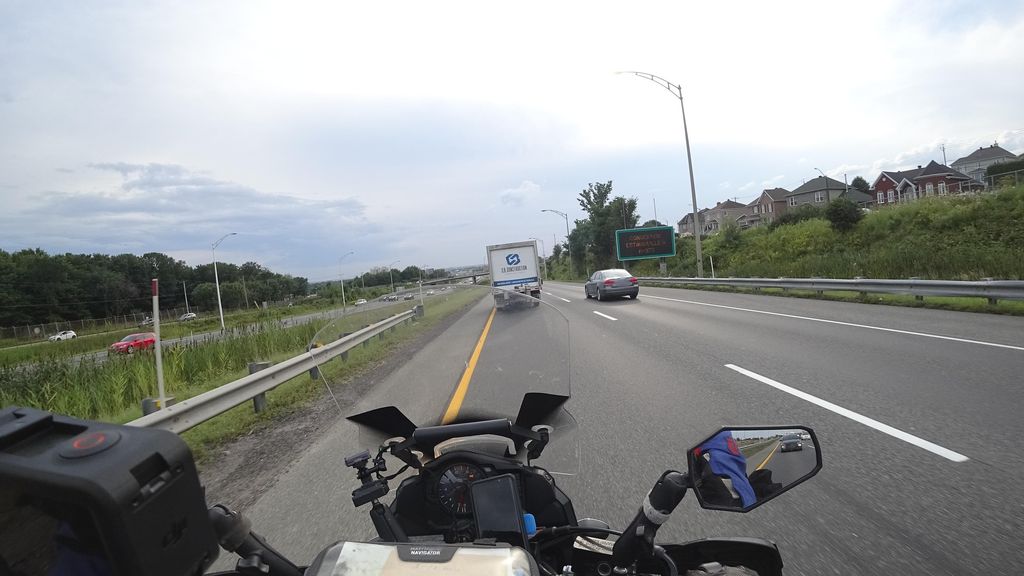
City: quebec_city